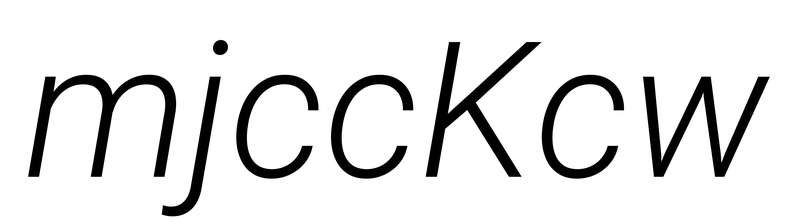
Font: Roboto-Italic_Light_Italic